Field crop: maize
Growth stage: 2
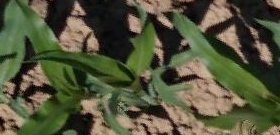
Species: maize